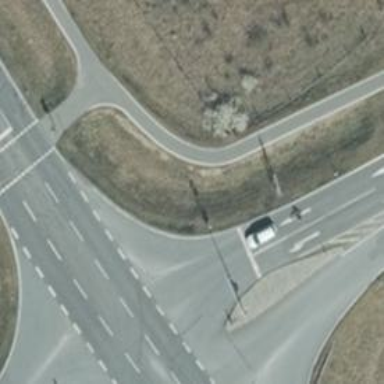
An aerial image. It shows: Road with traffic signals.